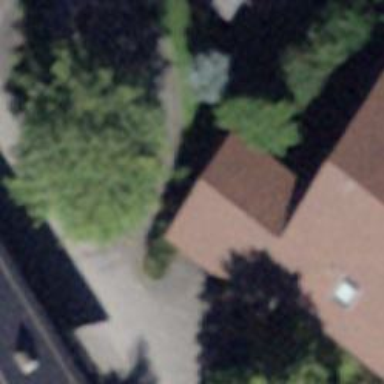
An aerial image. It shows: Garage building.